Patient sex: F
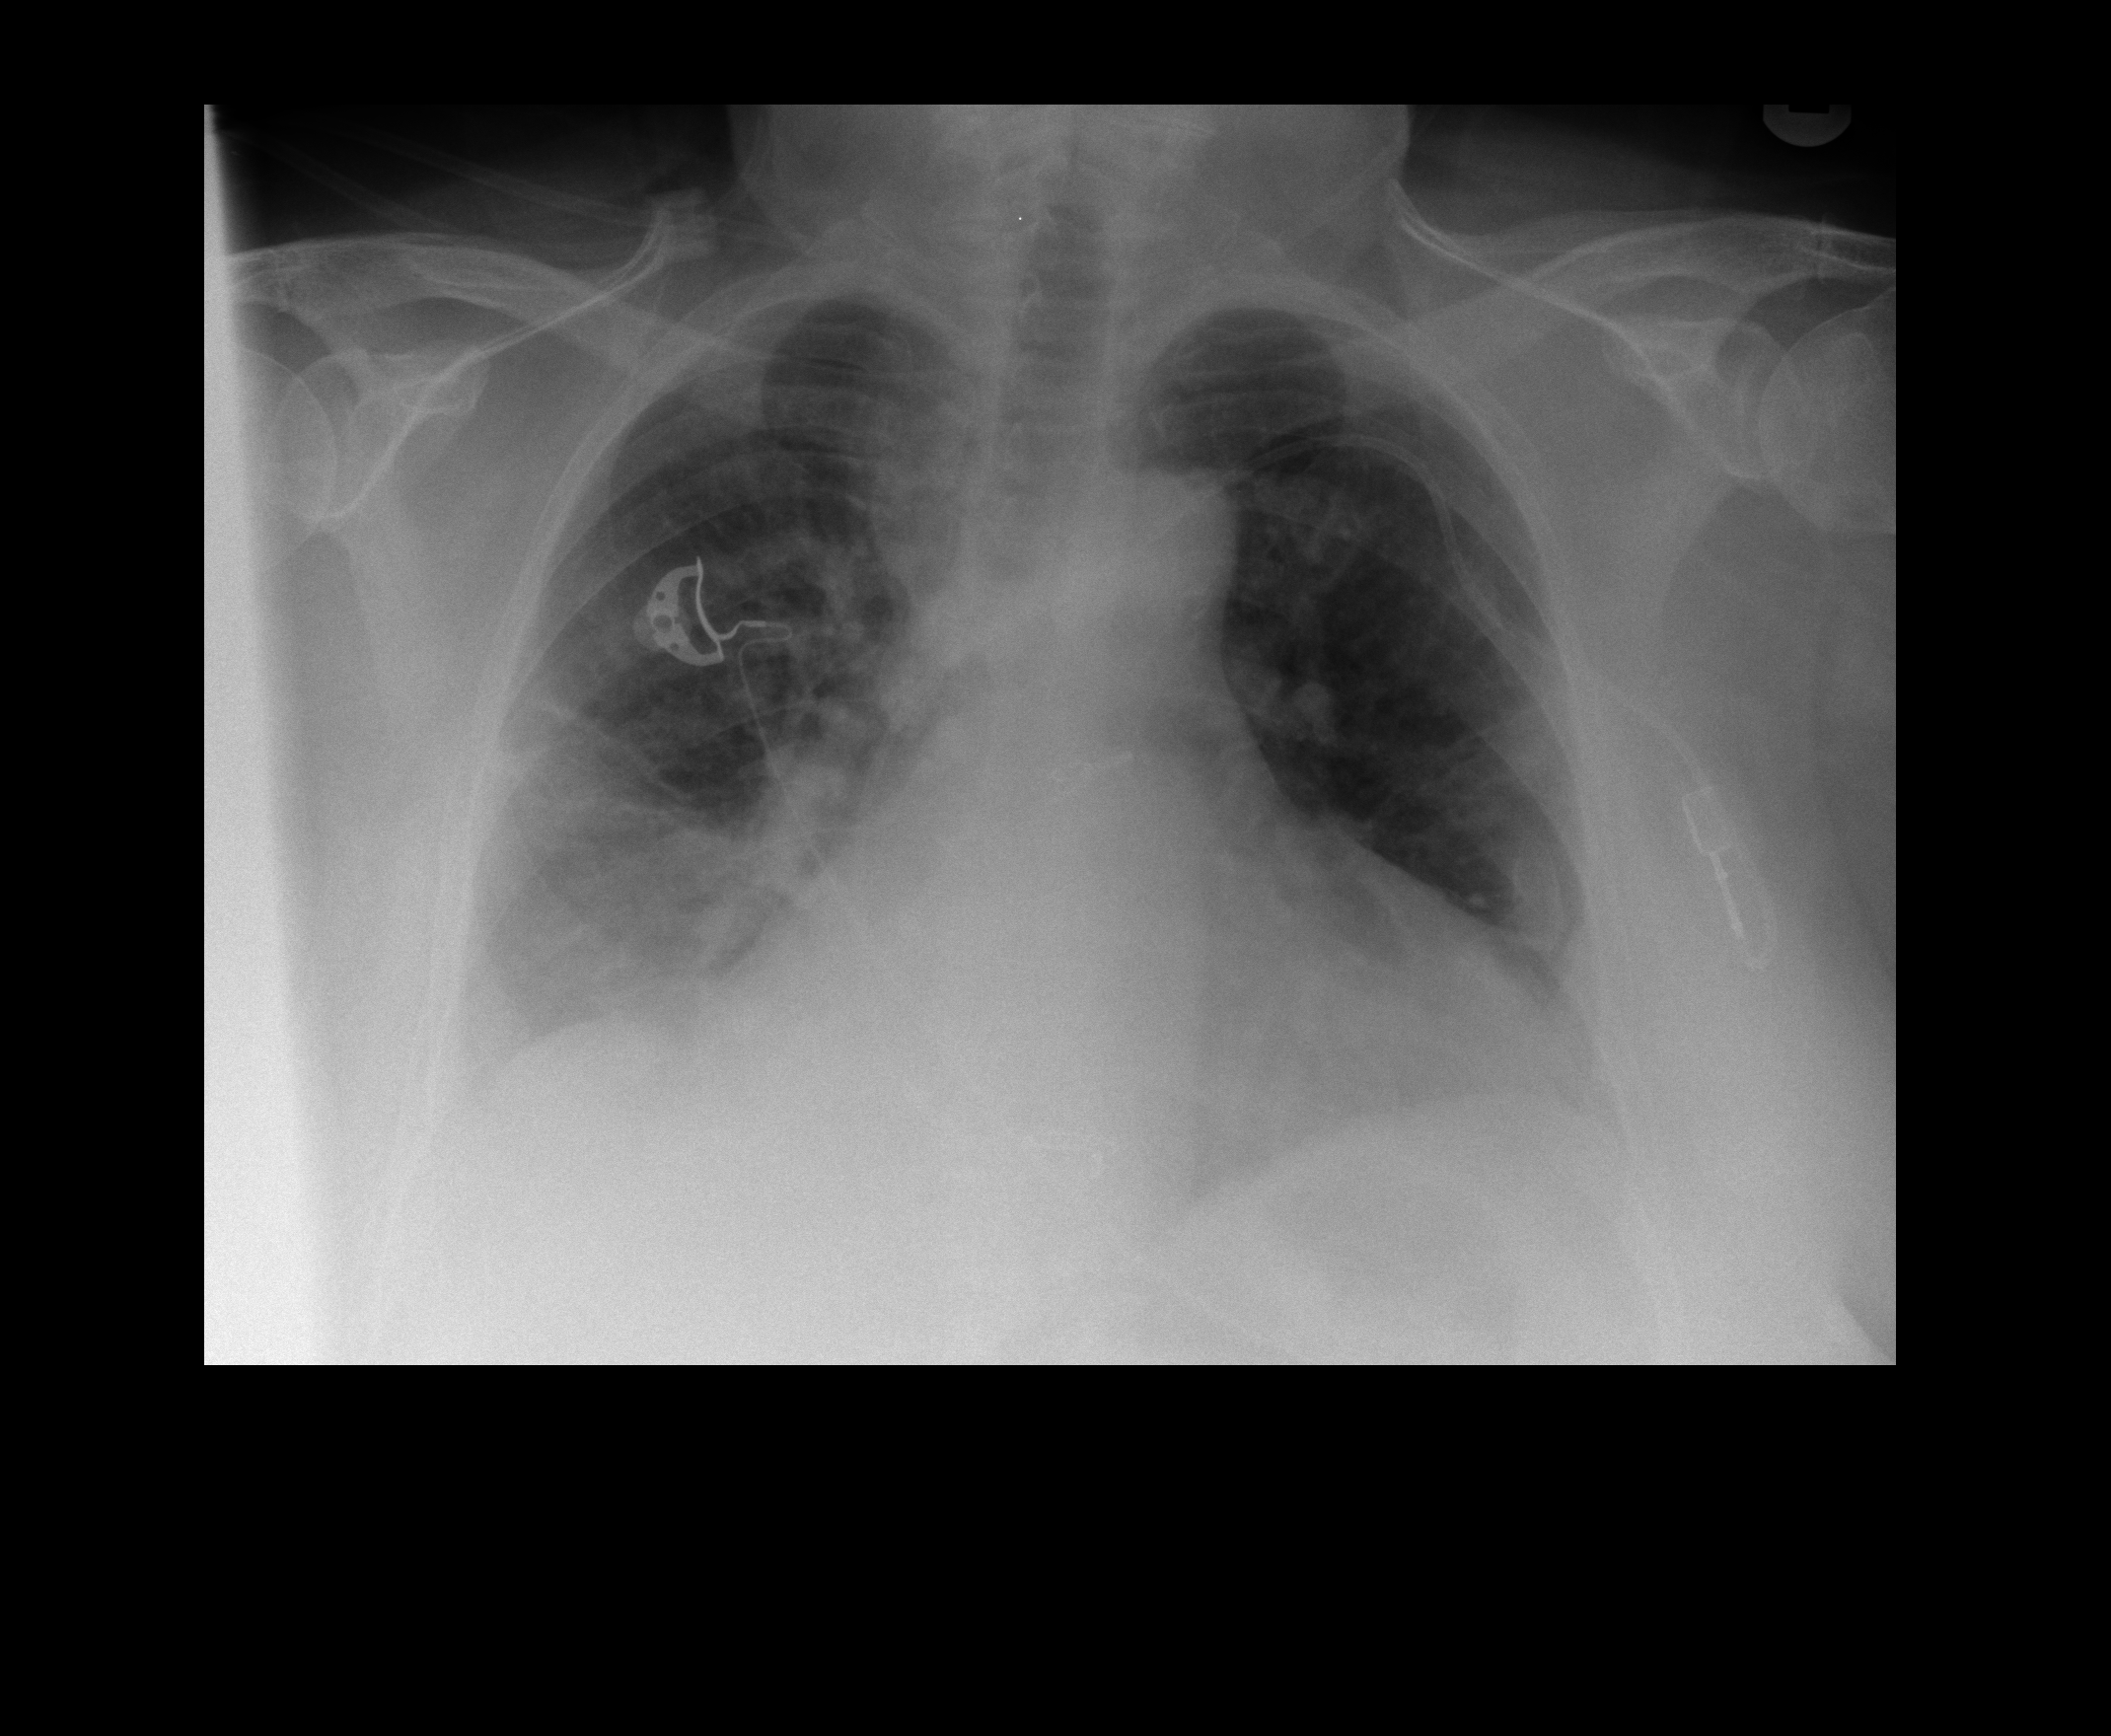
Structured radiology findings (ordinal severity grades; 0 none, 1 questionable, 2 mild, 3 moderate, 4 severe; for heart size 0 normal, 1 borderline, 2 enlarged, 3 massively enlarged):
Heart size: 2
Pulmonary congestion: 2
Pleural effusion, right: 2
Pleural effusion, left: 2
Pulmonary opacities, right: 2
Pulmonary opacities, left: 0
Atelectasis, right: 2
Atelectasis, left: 1